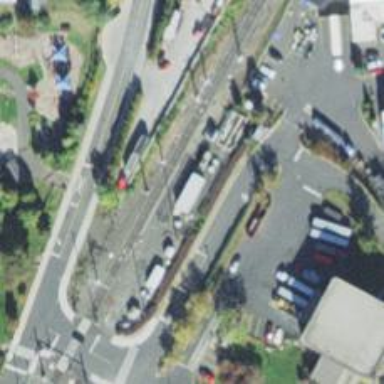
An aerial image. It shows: Junction on the railway.